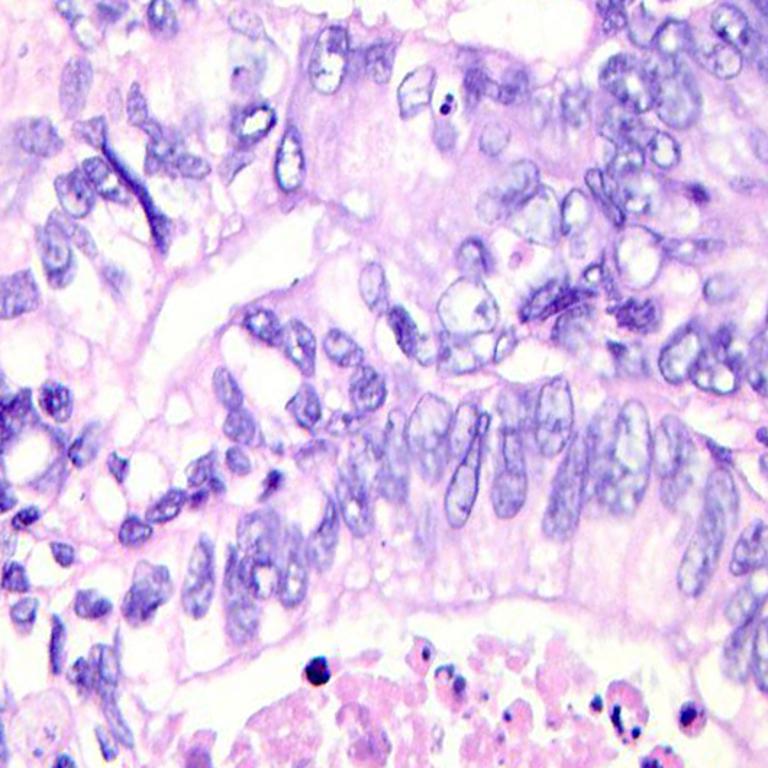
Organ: colon
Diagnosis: adenocarcinomas